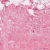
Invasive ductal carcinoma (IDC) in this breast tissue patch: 0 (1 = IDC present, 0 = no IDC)